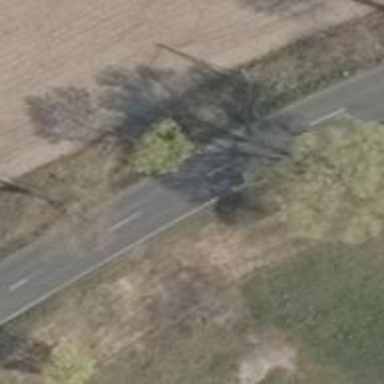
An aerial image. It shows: Tertiary road with asphalt surface.